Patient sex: M
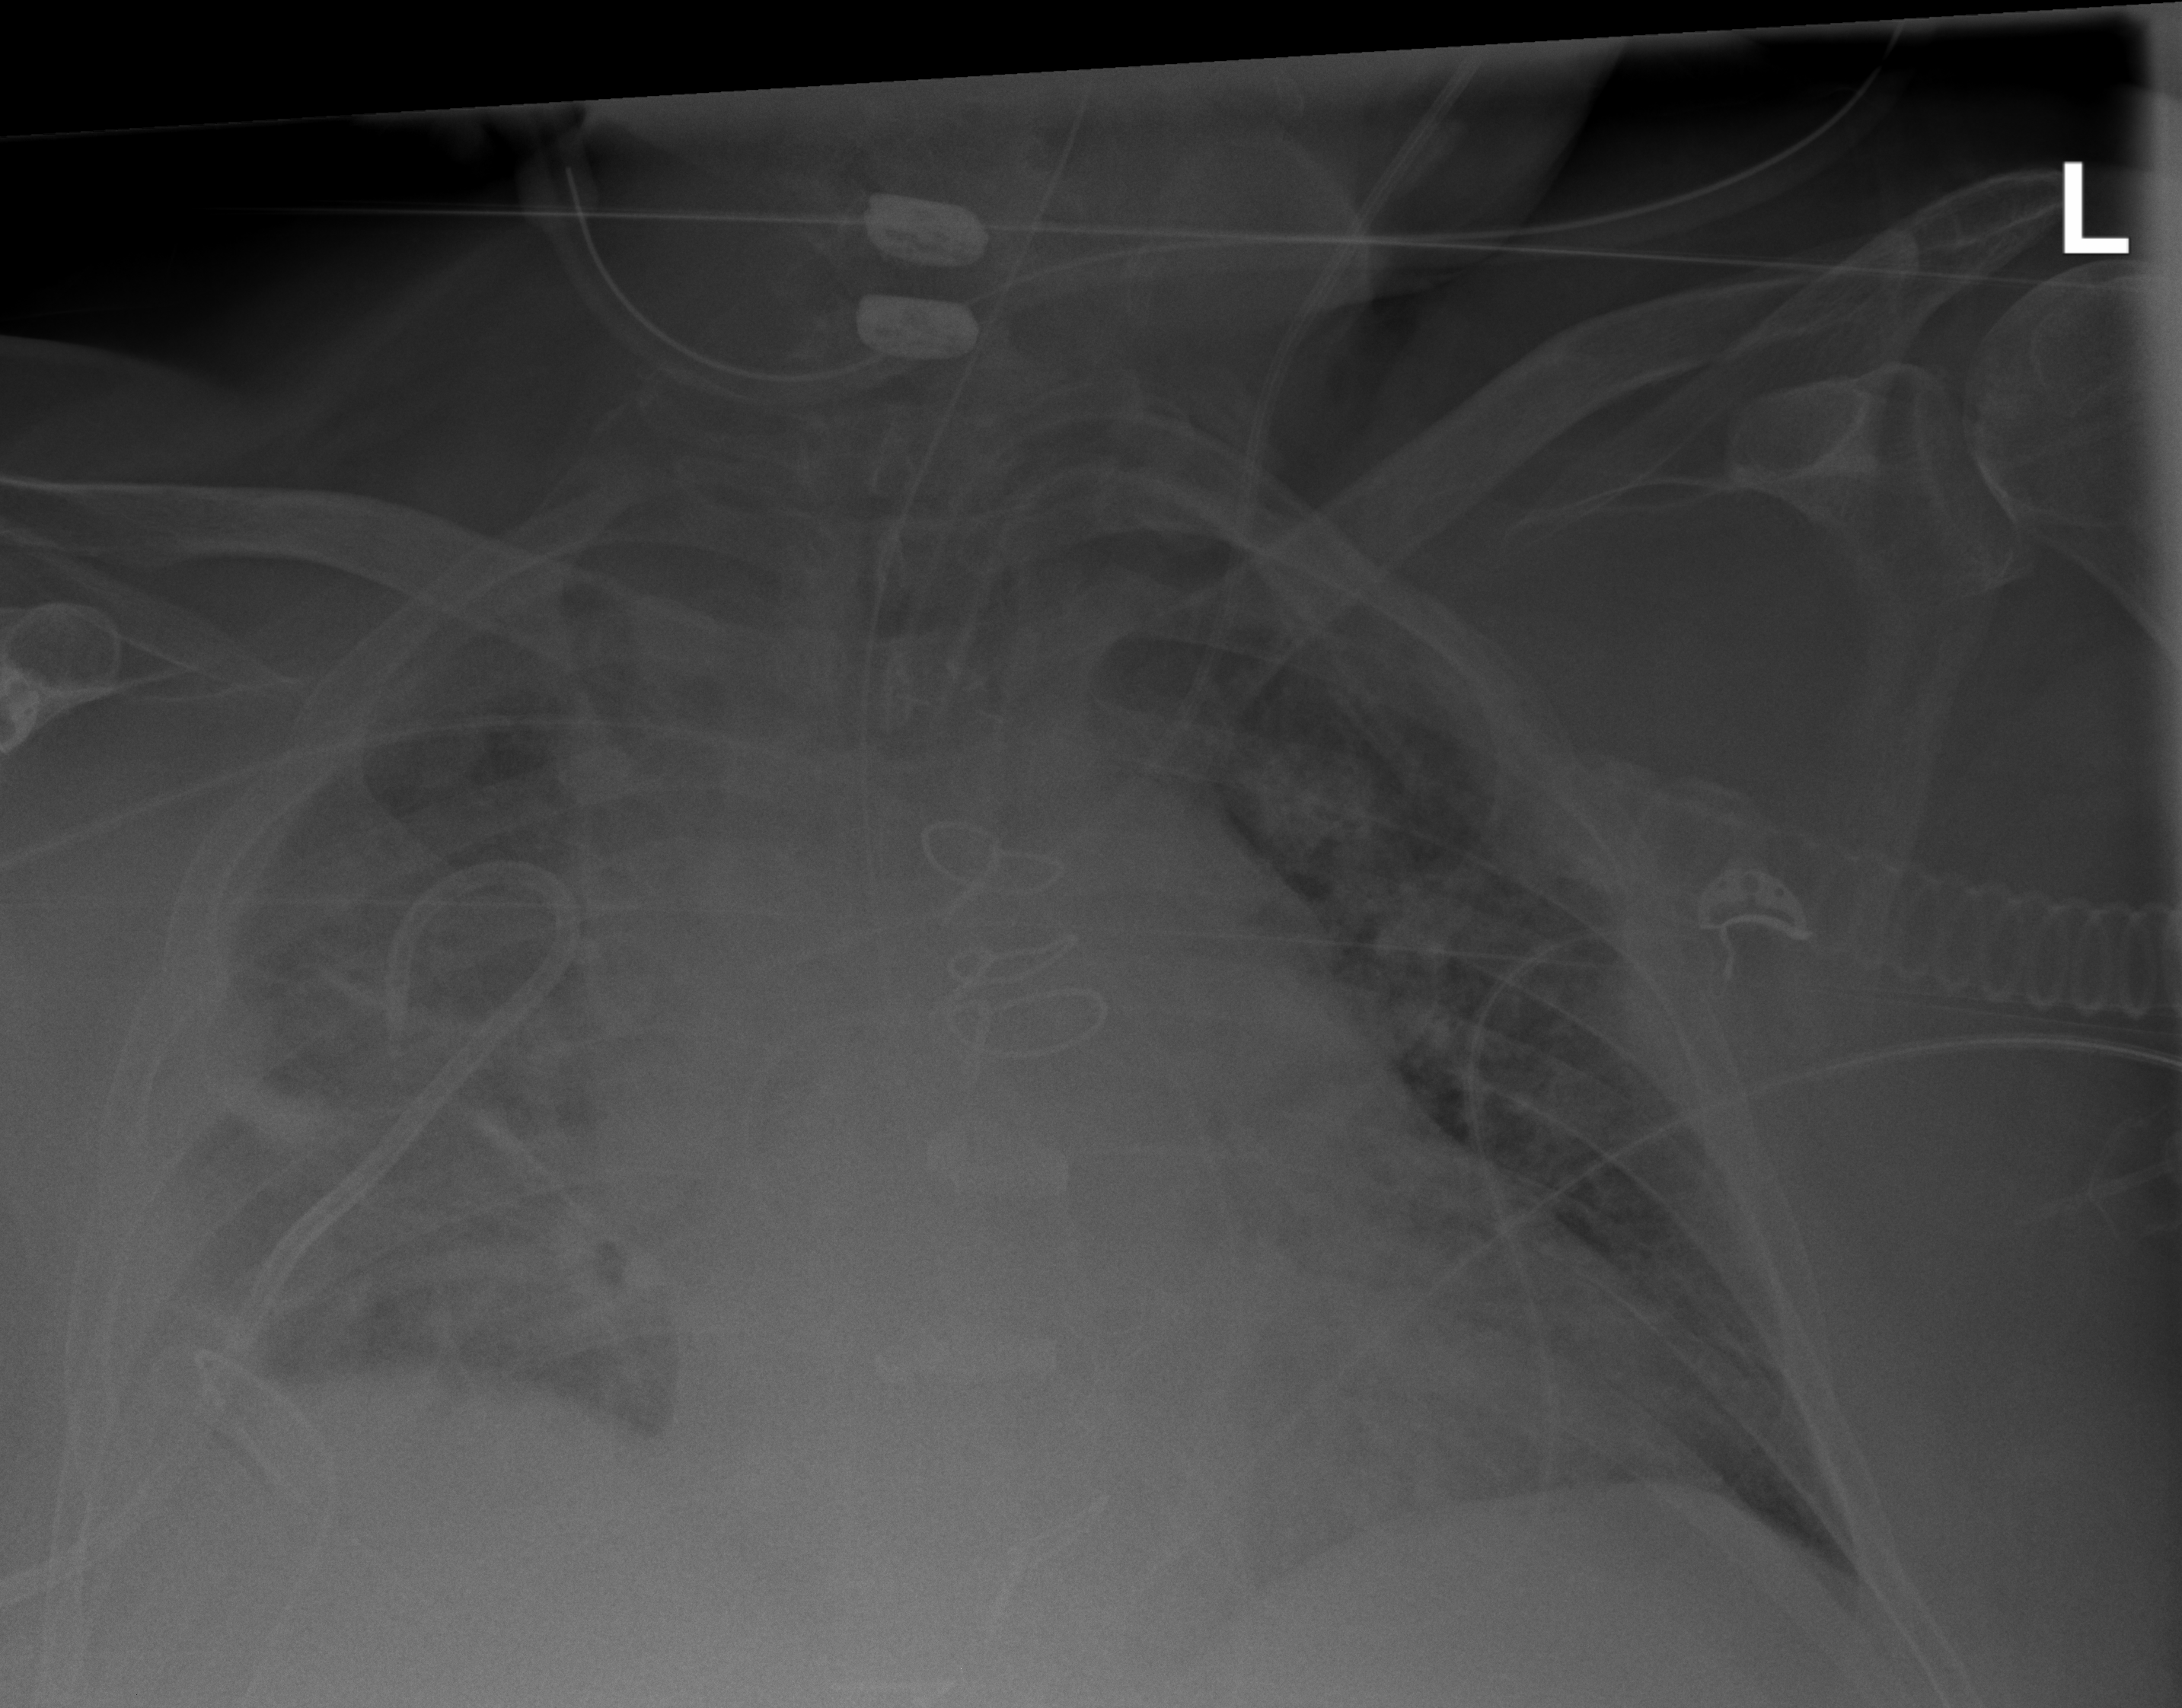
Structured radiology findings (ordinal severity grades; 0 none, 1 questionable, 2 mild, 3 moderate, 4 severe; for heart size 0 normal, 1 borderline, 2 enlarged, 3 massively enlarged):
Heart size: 2
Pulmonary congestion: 2
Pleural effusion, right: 2
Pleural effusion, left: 0
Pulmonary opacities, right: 3
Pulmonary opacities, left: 2
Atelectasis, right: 3
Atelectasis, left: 0